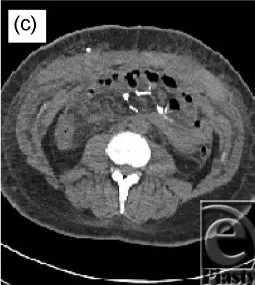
(c) Post components separation closure CT, note remnant calcifications. CT indicates computed tomography.
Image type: radiology (ct)